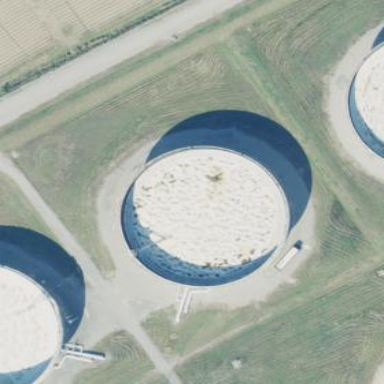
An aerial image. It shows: Storage tank which is man-made and housed in building.